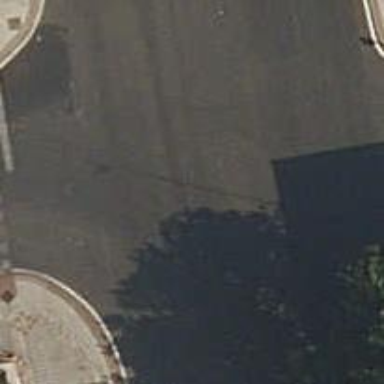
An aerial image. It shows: Road with traffic signals.